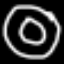
Label: donut